Aerial crown-view tile of a tropical tree (Barro Colorado Island, Panama), acquired 20250915:
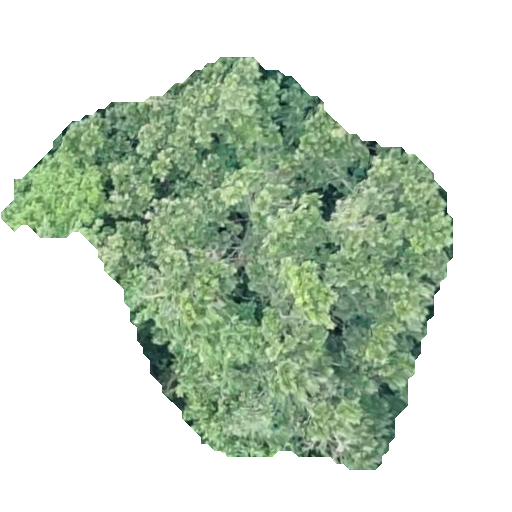
Species: Anacardium excelsum
GBIF accepted scientific name: Anacardium excelsum
Crown area: 163.114 m²